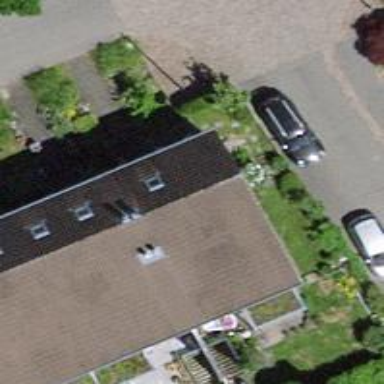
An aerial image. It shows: Simple and straightforward house.